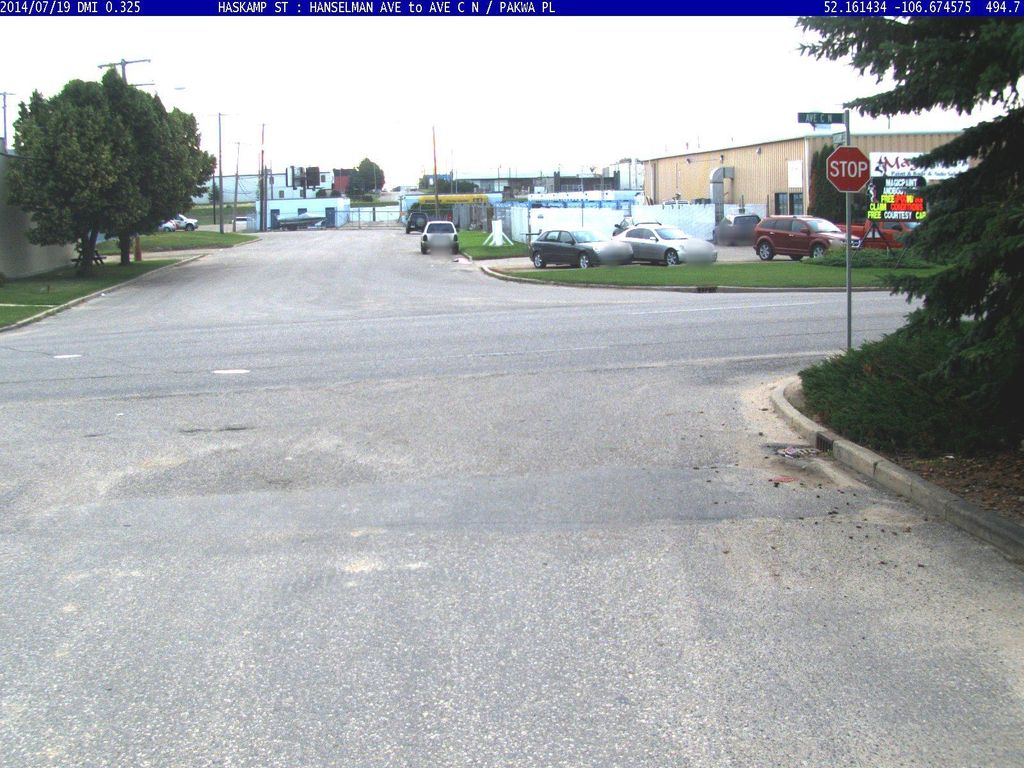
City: saskatoon